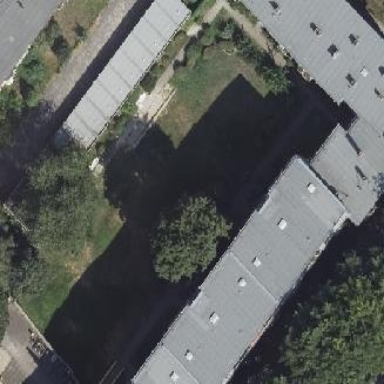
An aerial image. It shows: Group of garages.